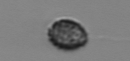
Label: Pseudochattonella_farcimen